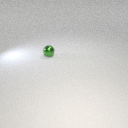
small green metal sphere